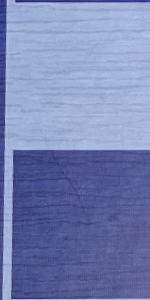
Label: Empty